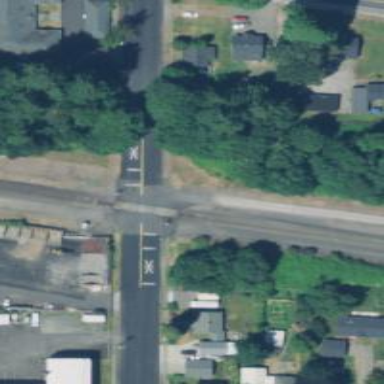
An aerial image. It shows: Crossing for the railway.